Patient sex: M
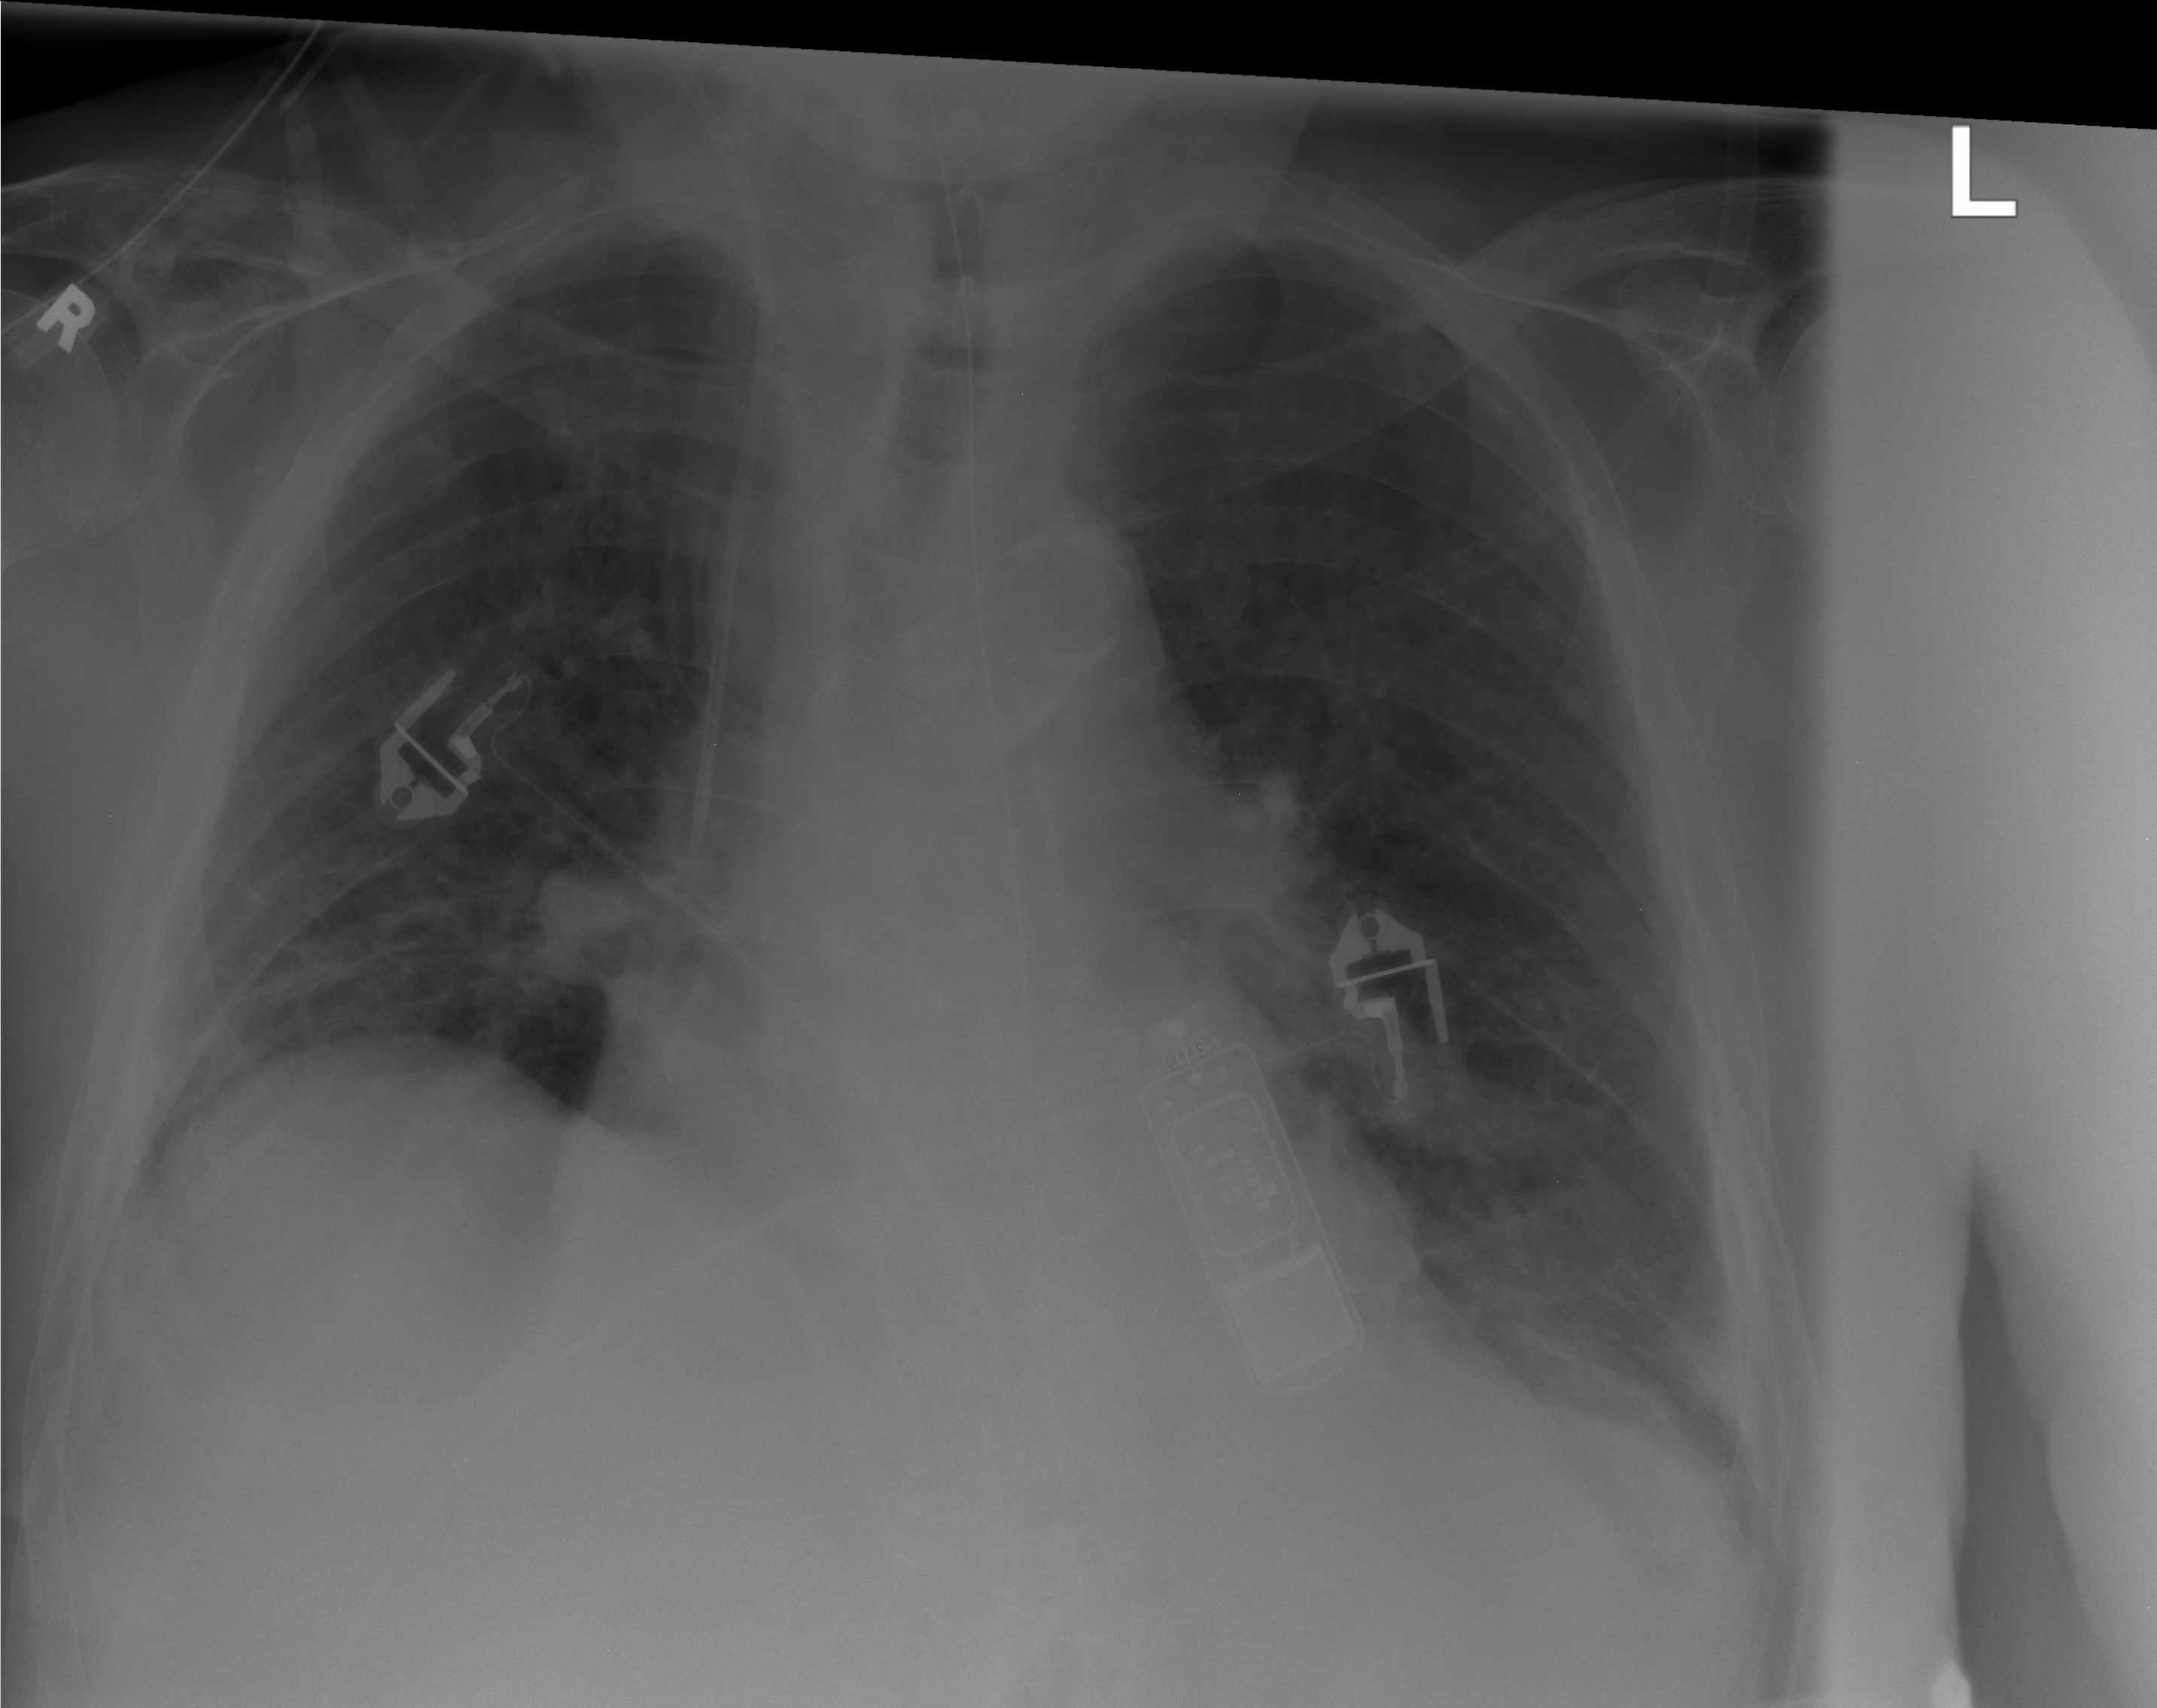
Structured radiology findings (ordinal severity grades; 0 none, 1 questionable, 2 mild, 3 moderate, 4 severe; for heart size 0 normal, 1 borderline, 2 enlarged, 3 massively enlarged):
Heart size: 0
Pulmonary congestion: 0
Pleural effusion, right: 0
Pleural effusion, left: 0
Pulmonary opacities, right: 1
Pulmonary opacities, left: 0
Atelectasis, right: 2
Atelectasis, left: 2